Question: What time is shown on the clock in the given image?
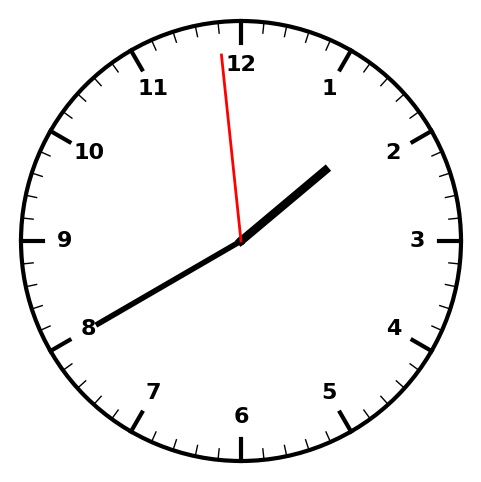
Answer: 01:39:59